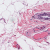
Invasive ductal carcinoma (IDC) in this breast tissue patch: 0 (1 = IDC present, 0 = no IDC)